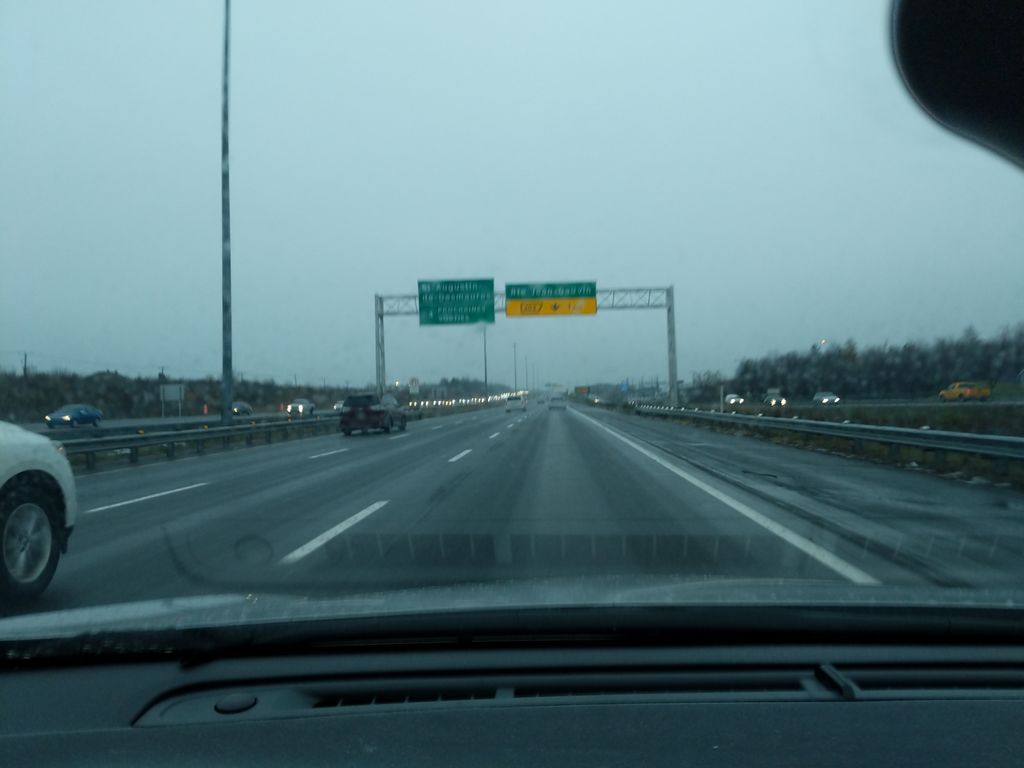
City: quebec_city